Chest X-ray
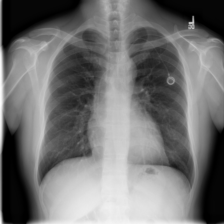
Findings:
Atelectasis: negative
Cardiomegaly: negative
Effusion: negative
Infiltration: negative
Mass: negative
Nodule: negative
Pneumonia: negative
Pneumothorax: negative
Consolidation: negative
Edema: negative
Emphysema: negative
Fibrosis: negative
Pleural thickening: negative
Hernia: negative